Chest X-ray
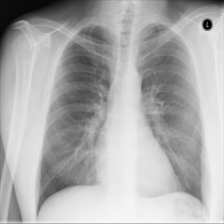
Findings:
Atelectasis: negative
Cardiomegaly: negative
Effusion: negative
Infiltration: negative
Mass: negative
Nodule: negative
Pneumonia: negative
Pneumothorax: negative
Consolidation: negative
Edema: negative
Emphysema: negative
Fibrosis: negative
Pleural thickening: negative
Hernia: negative